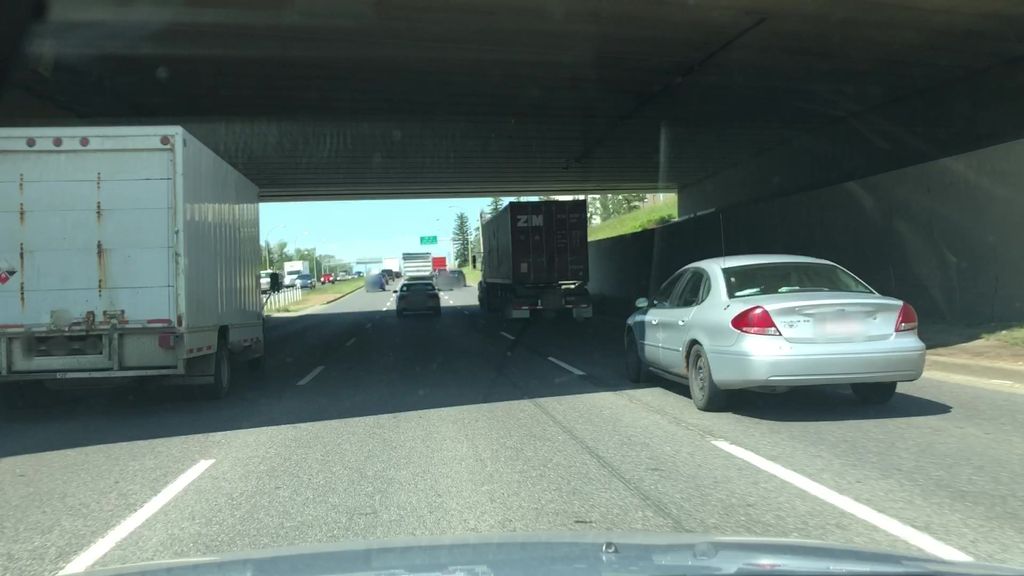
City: edmonton